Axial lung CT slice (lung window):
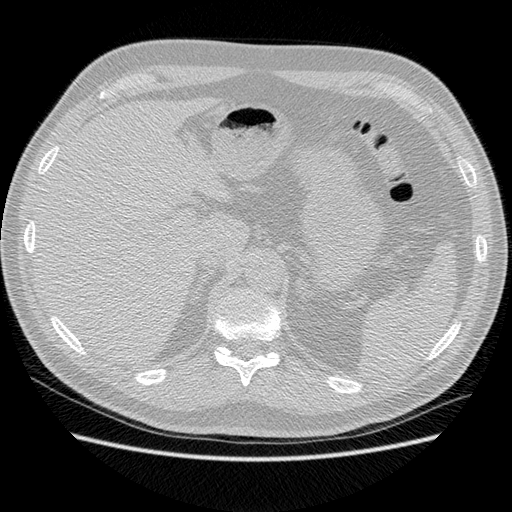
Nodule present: no